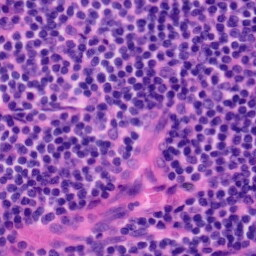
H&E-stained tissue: Tonsil